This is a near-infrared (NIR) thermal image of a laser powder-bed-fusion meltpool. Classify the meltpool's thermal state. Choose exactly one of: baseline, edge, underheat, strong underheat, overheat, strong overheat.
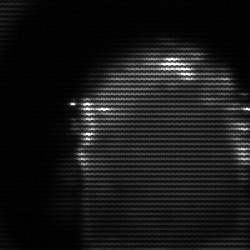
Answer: baseline